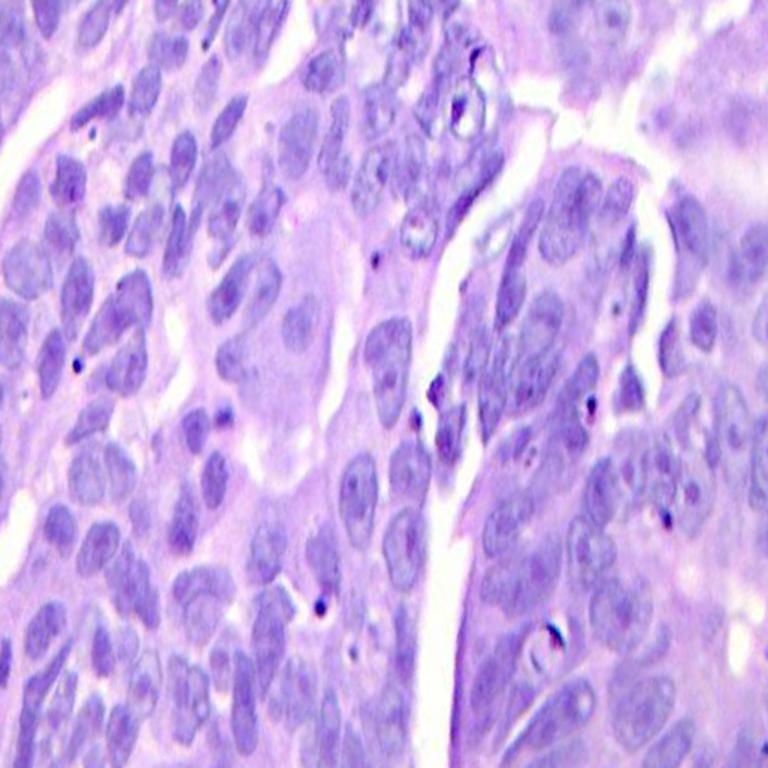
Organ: colon
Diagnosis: adenocarcinomas